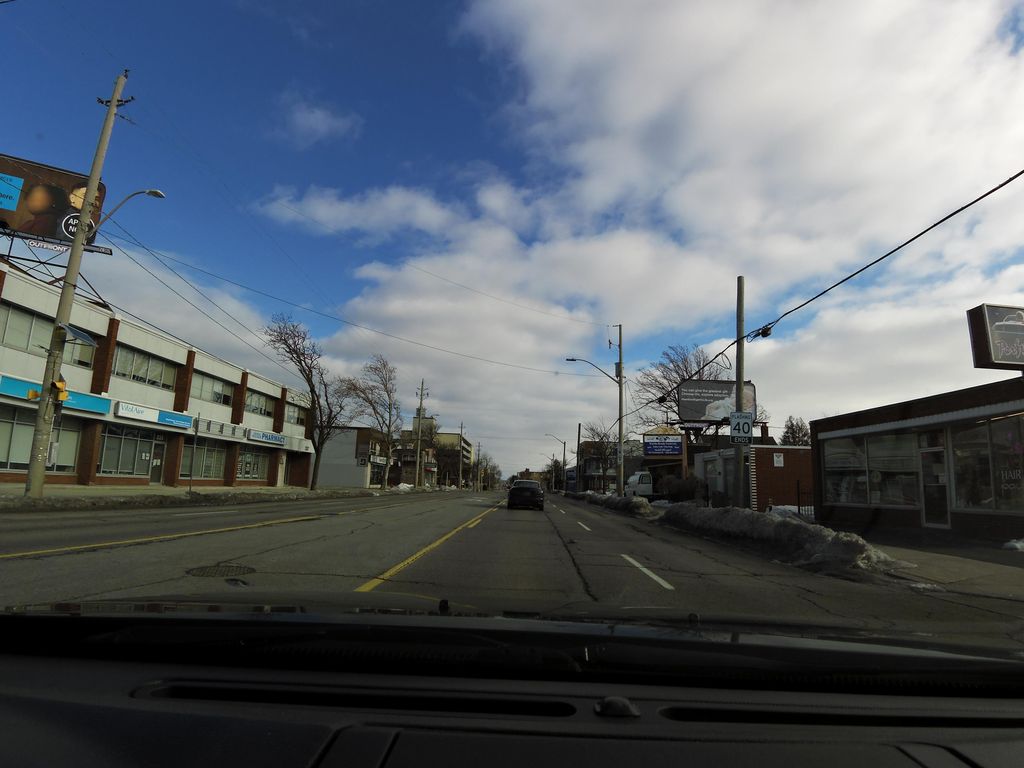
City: hamilton